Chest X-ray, AP view. Patient: 76 years old, sex M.
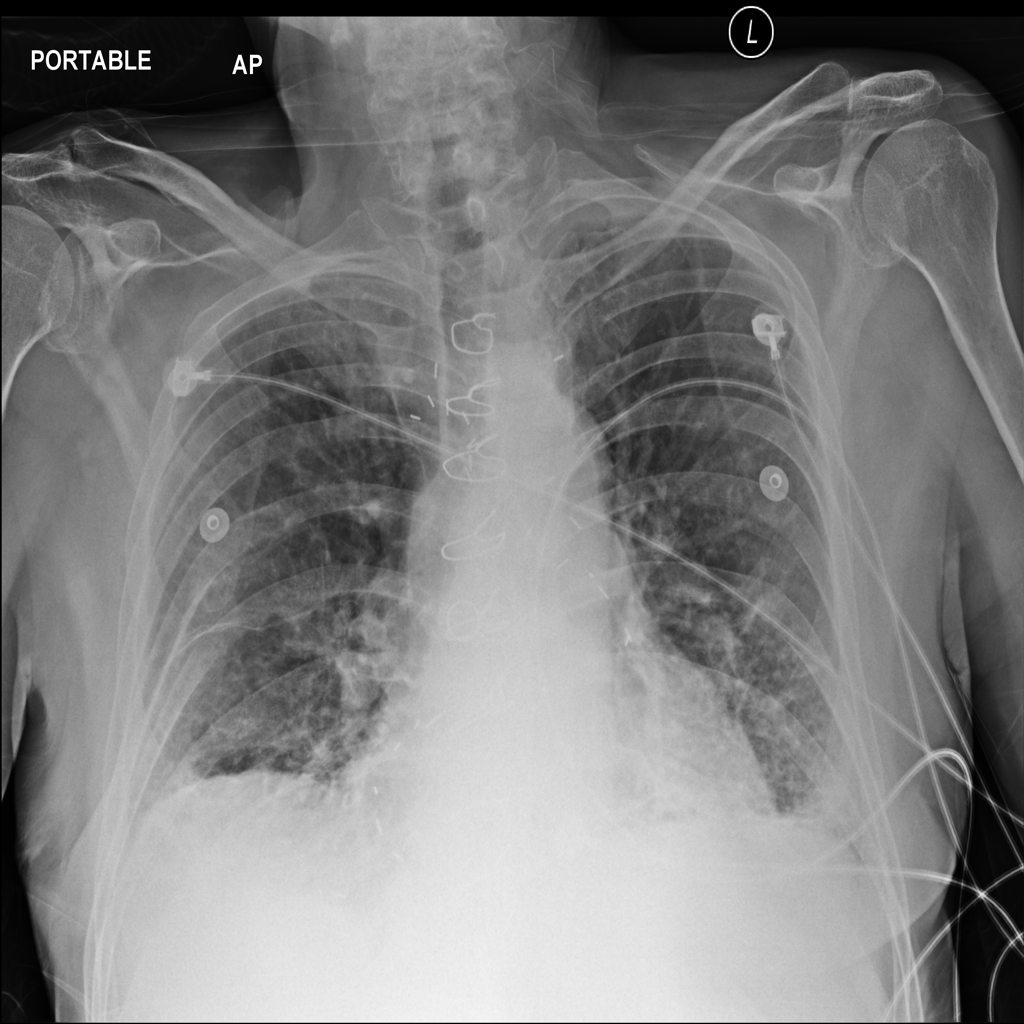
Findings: Infiltration